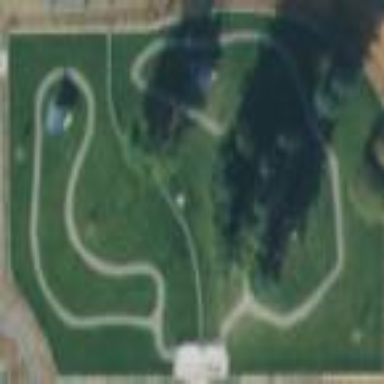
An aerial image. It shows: Fenced dog park for leisure activities on land.